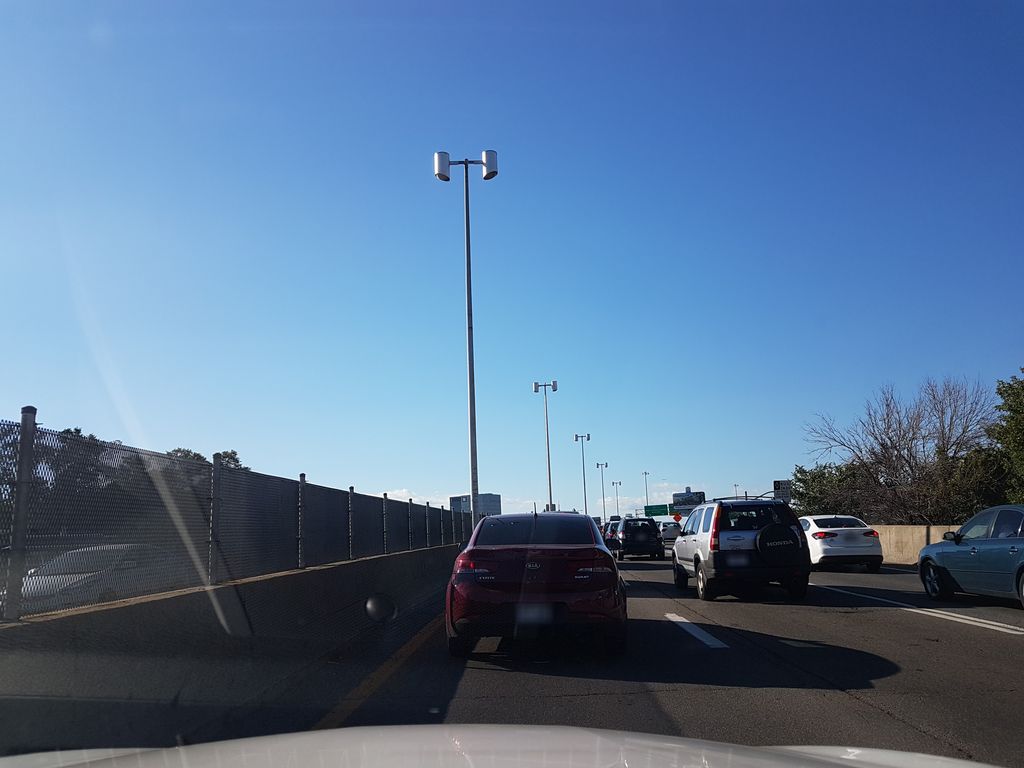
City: montreal